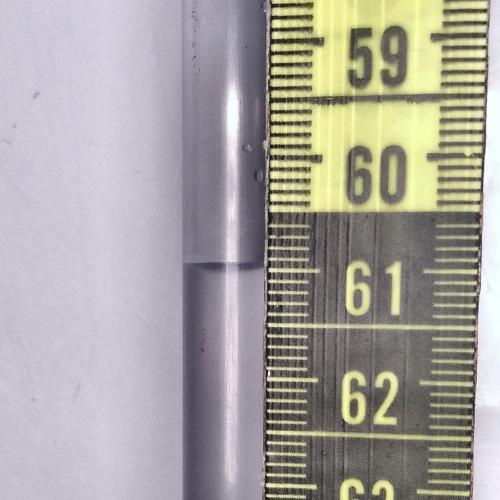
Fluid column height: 61.0 cm